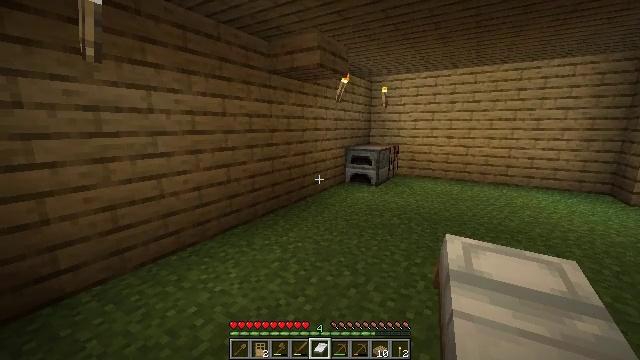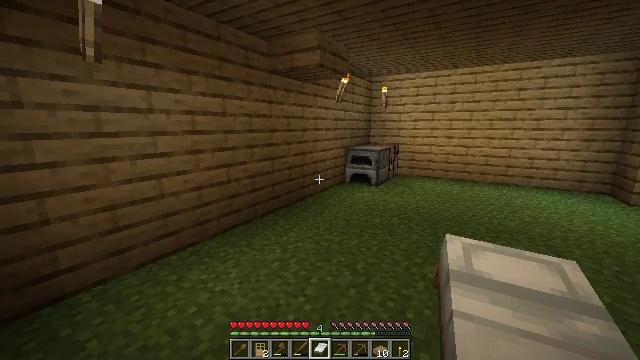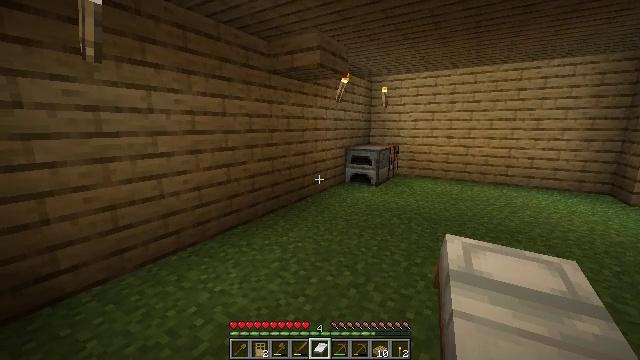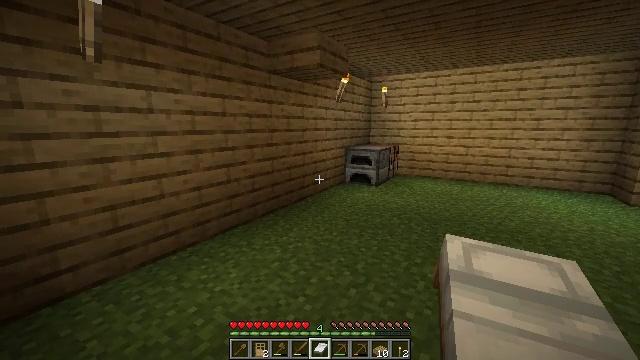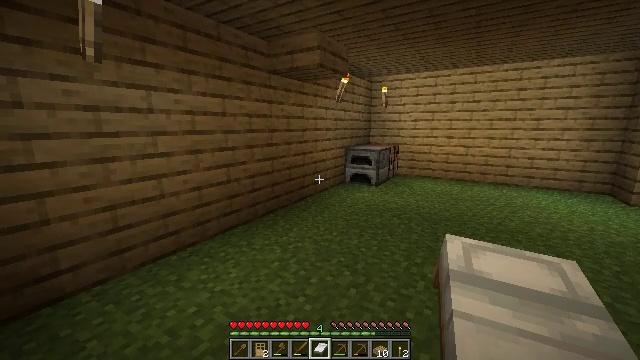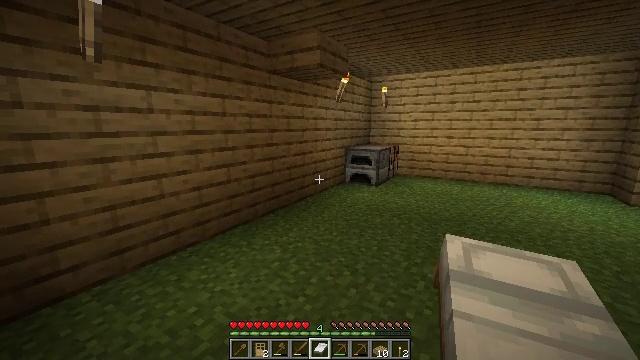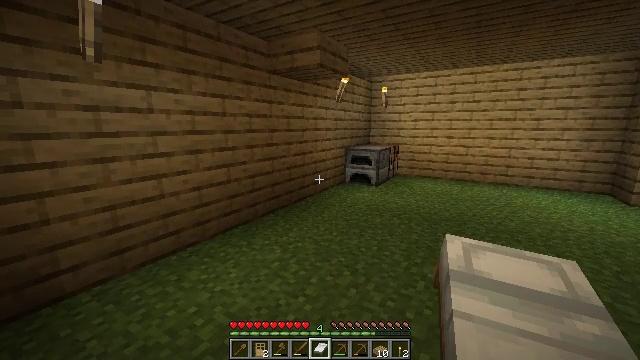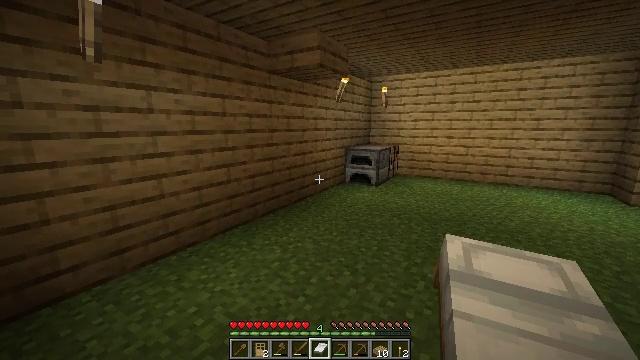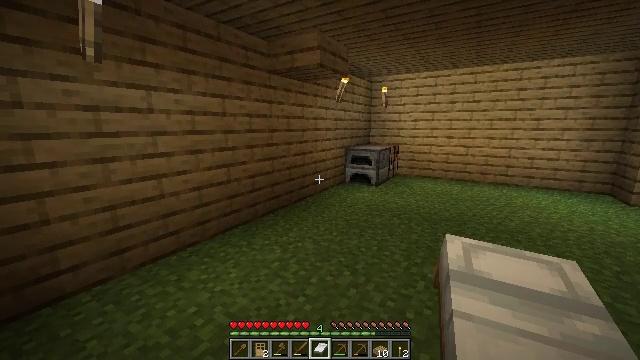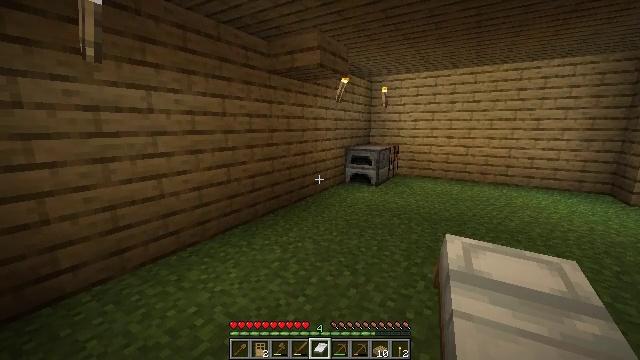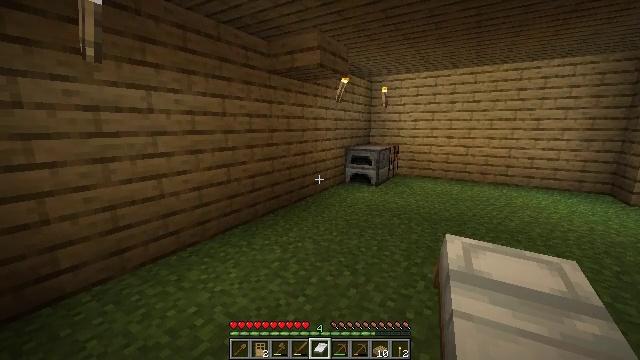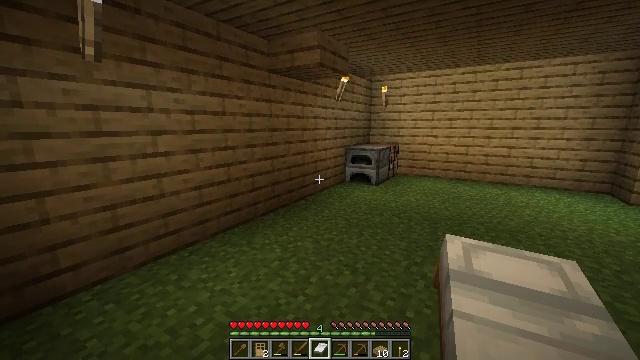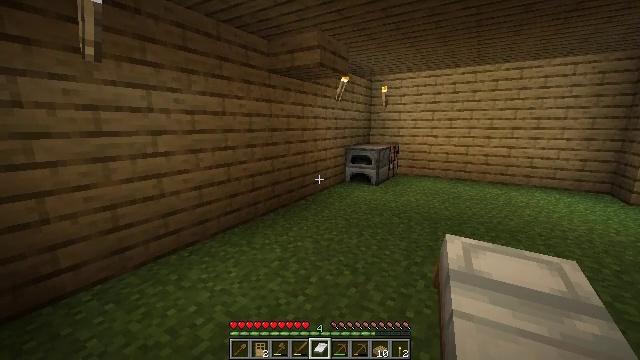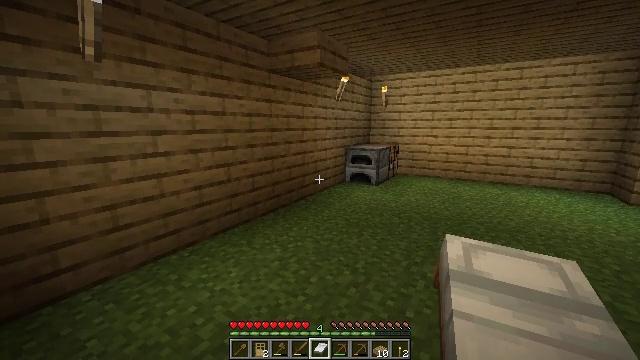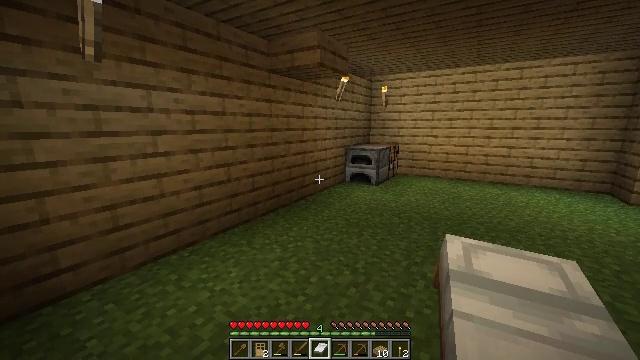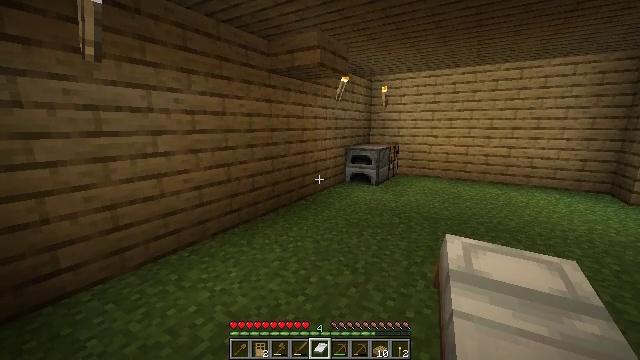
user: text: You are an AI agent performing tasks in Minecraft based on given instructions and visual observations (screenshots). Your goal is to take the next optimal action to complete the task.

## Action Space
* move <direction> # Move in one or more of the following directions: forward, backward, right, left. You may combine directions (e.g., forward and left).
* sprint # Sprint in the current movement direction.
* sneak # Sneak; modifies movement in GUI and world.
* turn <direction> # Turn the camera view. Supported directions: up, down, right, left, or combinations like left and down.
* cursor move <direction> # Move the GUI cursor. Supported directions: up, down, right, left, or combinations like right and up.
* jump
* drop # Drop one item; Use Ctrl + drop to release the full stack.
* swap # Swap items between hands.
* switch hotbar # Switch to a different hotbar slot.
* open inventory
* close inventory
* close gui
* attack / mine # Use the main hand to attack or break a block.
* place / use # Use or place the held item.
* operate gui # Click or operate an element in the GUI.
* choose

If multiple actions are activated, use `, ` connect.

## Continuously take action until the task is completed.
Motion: motion action
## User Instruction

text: Remove the oak slab to gather resources.
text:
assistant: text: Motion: no_op
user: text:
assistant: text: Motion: no_op
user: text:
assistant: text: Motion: no_op
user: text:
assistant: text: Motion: no_op
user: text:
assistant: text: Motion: no_op
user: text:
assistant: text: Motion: no_op
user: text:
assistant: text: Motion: no_op
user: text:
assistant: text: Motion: no_op
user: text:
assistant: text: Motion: no_op
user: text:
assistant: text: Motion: no_op
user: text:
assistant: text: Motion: no_op
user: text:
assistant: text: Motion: no_op
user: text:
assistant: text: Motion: no_op
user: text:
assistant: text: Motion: no_op
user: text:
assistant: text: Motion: no_op
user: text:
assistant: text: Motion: no_op
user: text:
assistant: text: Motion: no_op
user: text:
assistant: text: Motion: no_op
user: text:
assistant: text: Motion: no_op
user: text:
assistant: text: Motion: no_op
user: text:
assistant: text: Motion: no_op
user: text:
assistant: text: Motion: no_op
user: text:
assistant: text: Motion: no_op
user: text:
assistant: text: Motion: no_op
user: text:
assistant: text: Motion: no_op
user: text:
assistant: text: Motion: no_op
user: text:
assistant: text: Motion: no_op
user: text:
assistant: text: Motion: no_op
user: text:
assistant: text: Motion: no_op
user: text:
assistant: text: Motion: no_op